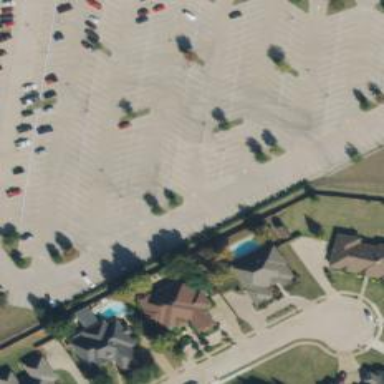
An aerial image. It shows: Parking area with concrete surface.